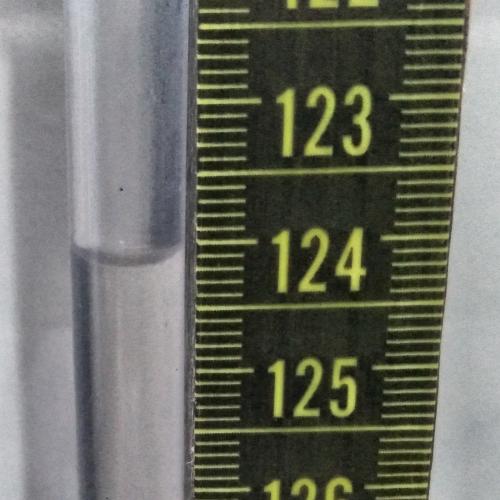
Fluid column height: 124.1 cm